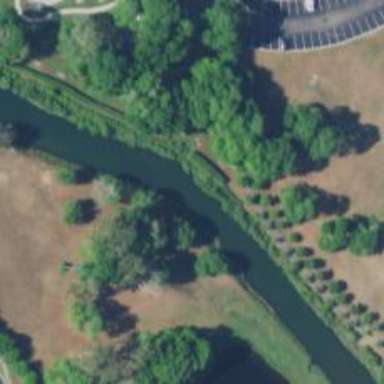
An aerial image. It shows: Canal.